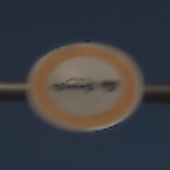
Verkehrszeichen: VerbotPersonenkraftwagenMitAnhaenger
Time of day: MorningAfternoon
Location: Outdoor (Nature)
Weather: Clear
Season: Winter
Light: Natural